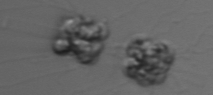
Label: Leptocylindrus_mediterraneus